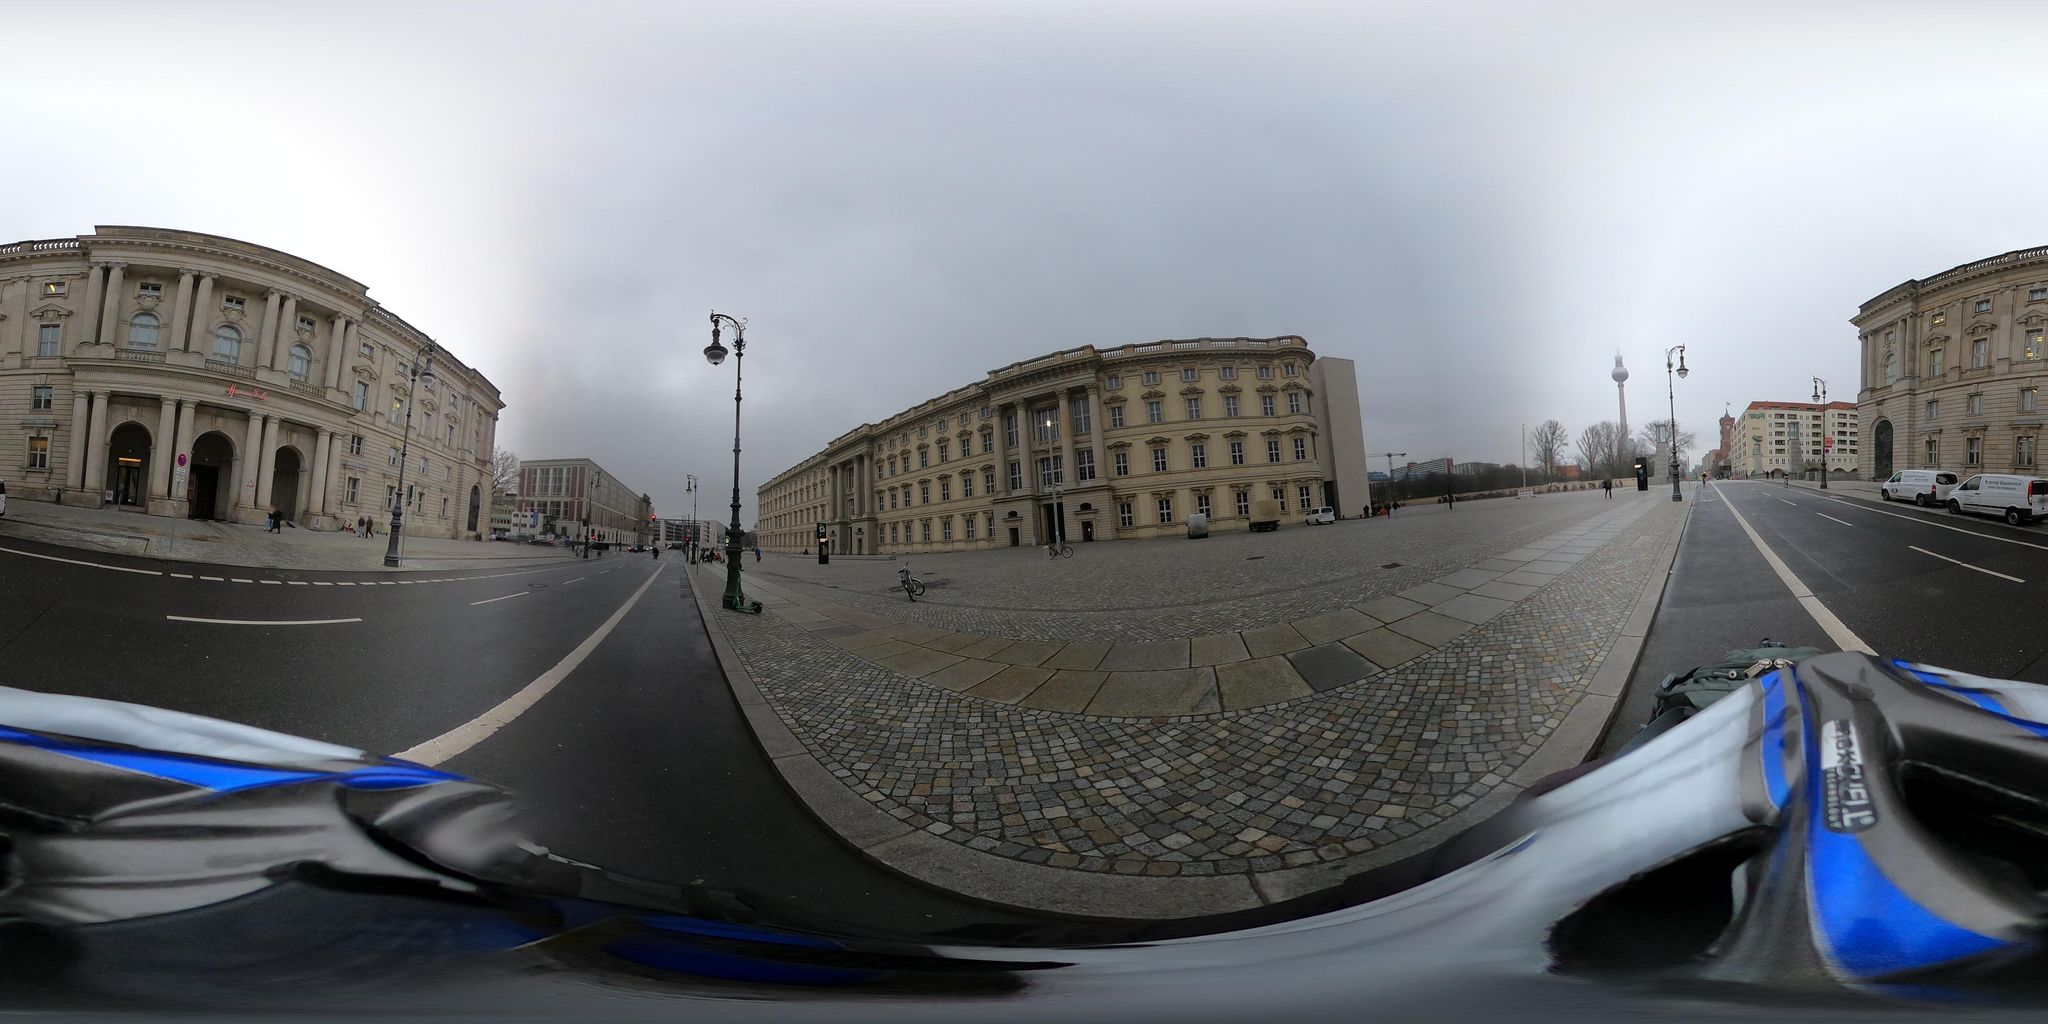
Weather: snowy
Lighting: day
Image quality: good
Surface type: cycling surface
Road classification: residential
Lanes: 2
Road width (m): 6
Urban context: urban centre
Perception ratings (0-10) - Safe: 2.15, Lively: 3.71, Beautiful: 1.2, Boring: 4.86, Depressing: 3.66, Wealthy: 4.95